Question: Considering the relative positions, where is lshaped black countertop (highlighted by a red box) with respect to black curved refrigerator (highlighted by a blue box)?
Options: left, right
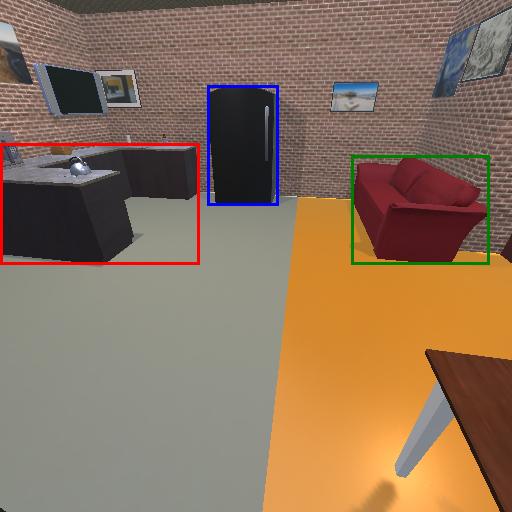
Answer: left